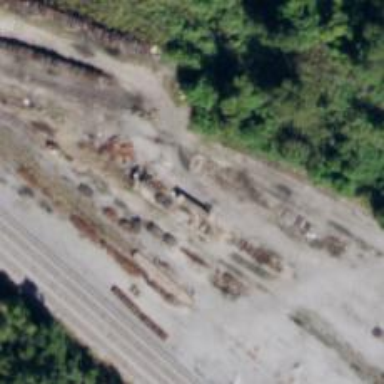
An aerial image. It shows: View of railway yard.